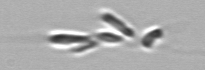
Label: Dinobryon